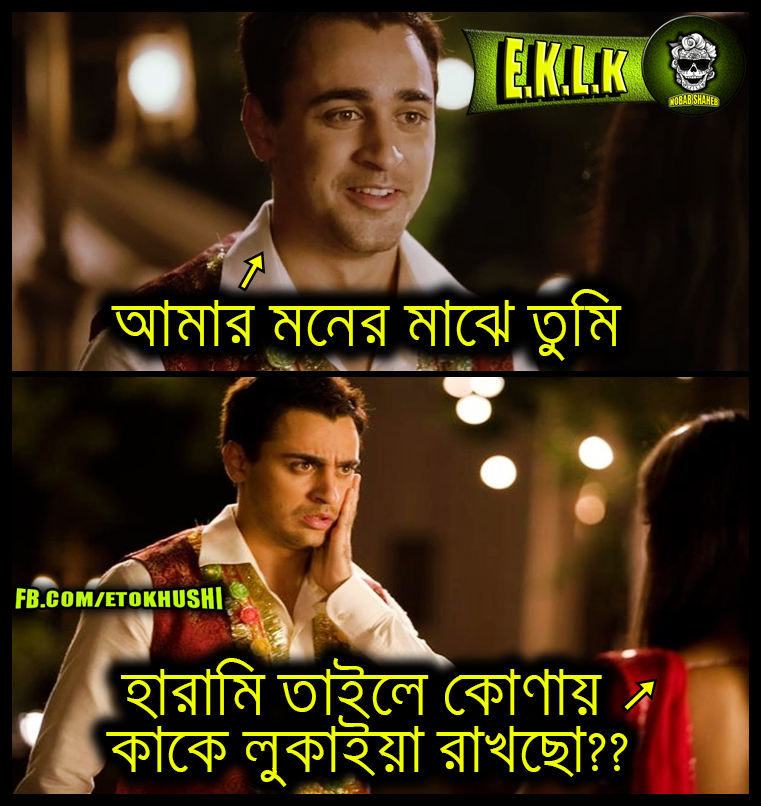
Caption: আমার মনের মাঝে তুমি হারামি তাইলে কোণায় কাকে লুকাইয়া রাখছো??
Label: non-hate